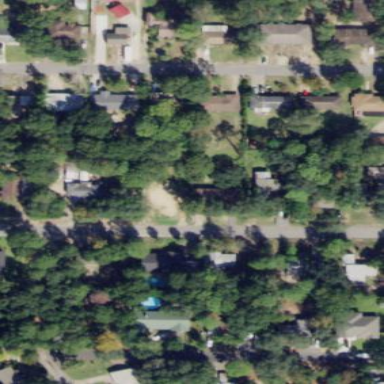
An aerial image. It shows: Single-family residential area.